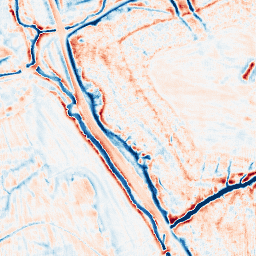
Category: edge_preserving
Decomposition family: bilateral
Decomposition parameters: d: 15
sigma_color: 25
sigma_space: 25
Upsampling method: fft_zeropad
Upsampling parameters: scale: 4
Upsampling scale: 4